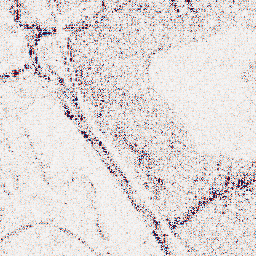
Category: wavelet
Decomposition family: wavelet_dwt
Decomposition parameters: wavelet: sym4
level: 1
Upsampling method: cubic_catmull_rom
Upsampling parameters: scale: 8
Upsampling scale: 8